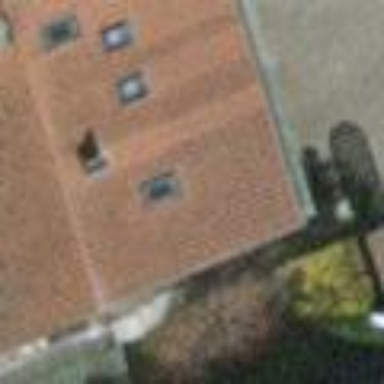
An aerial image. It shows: Terrace building.